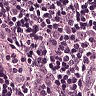
Metastatic tissue present: yes